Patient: sex M, age 78
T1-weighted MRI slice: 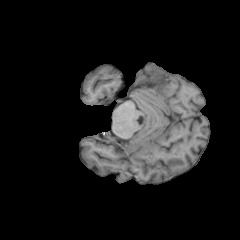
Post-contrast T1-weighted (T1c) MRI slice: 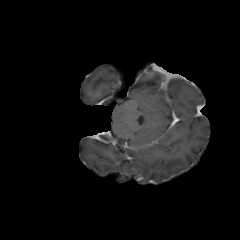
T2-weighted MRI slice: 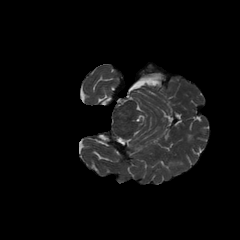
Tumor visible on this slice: no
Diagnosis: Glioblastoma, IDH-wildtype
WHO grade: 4